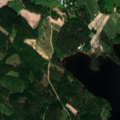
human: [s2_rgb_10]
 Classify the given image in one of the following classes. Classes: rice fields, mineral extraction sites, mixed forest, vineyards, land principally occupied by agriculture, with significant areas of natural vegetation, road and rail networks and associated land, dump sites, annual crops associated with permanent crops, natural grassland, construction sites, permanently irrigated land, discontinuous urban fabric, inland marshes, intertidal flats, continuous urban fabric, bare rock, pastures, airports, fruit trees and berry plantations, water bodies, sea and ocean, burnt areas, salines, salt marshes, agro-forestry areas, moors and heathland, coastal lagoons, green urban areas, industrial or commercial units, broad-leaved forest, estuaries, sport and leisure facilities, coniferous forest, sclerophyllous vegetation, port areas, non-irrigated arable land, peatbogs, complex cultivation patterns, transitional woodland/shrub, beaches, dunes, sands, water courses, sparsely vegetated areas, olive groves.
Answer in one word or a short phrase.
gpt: land principally occupied by agriculture, with significant areas of natural vegetation, coniferous forest, mixed forest, water bodies